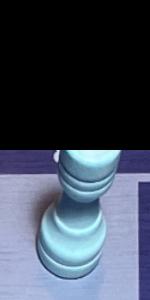
Label: Rook_White